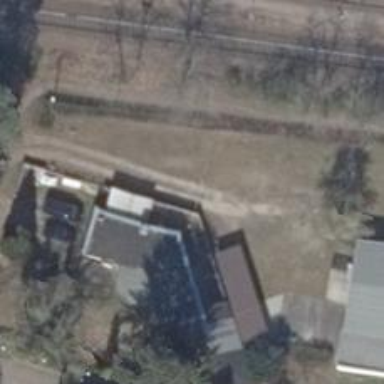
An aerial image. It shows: Driveway with grass surface.